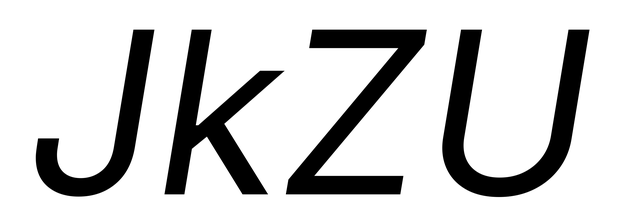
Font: Inter-Italic_Italic